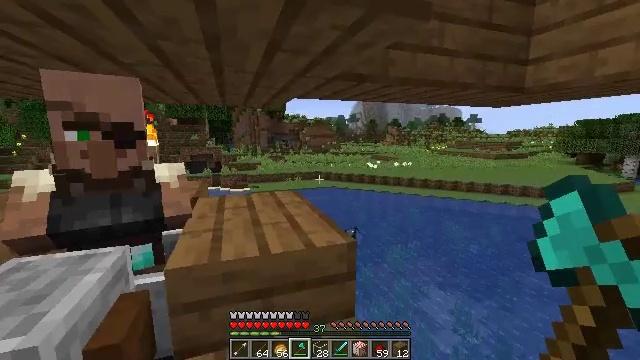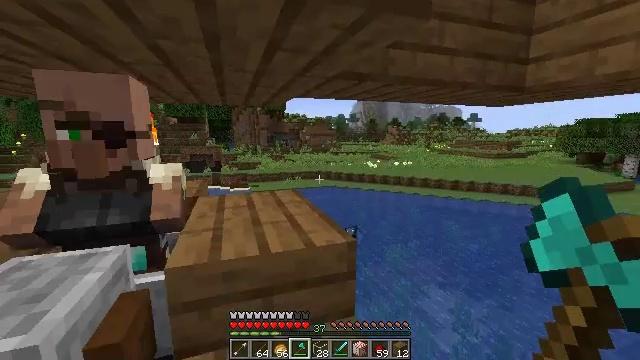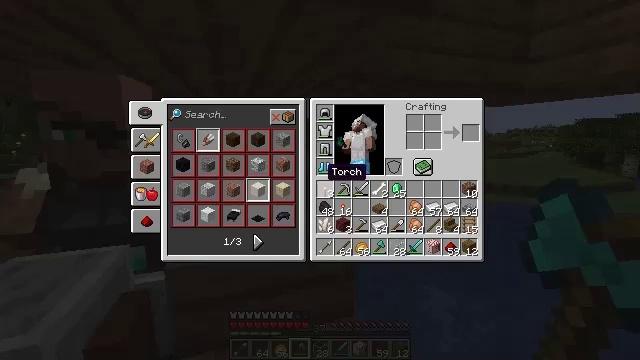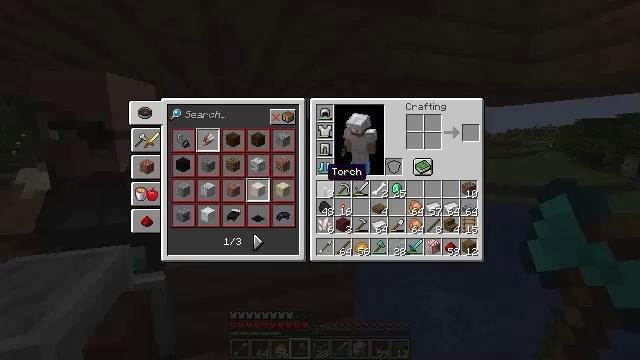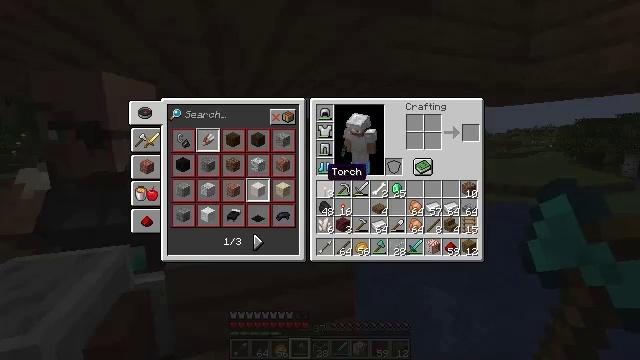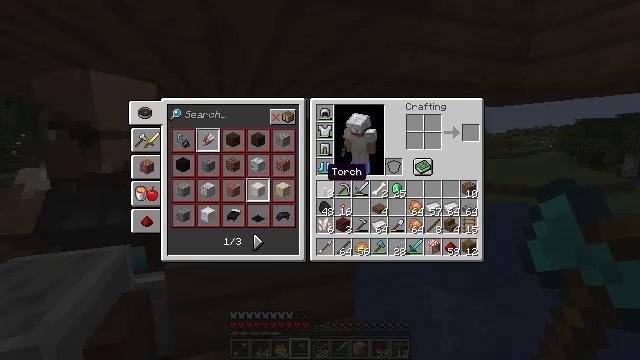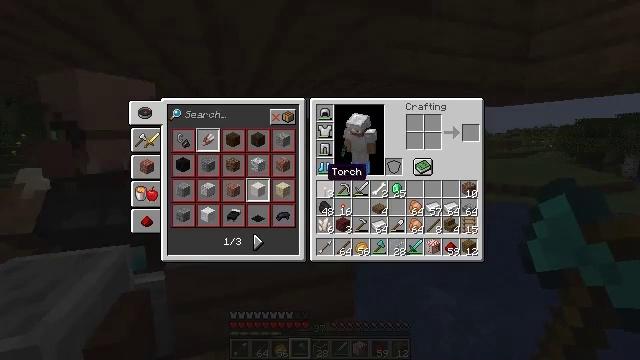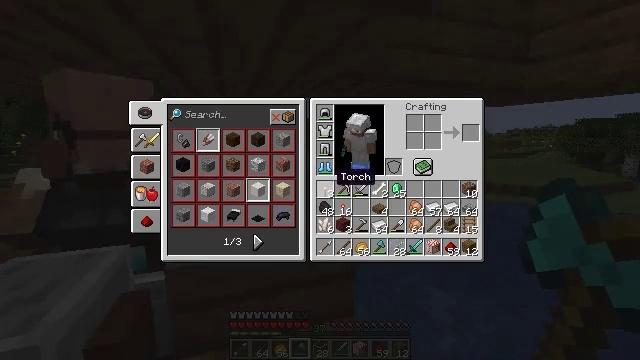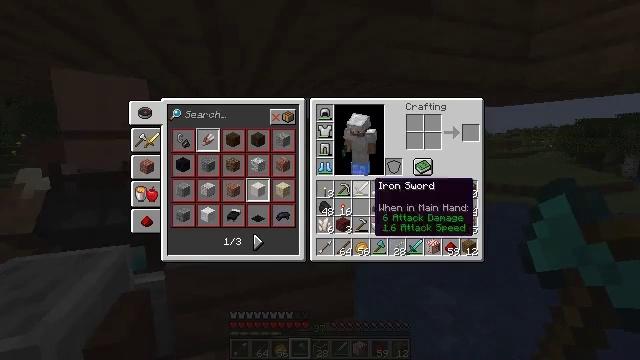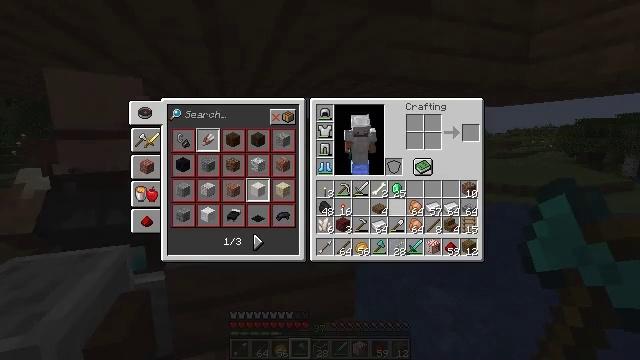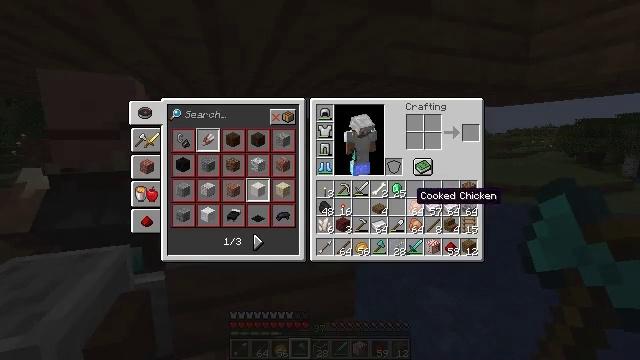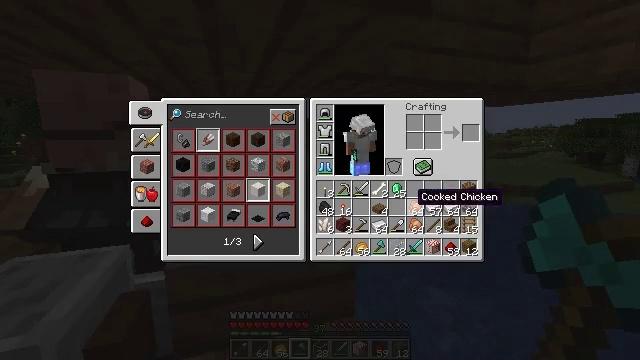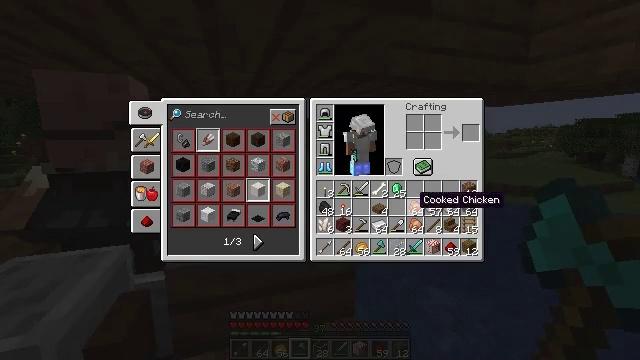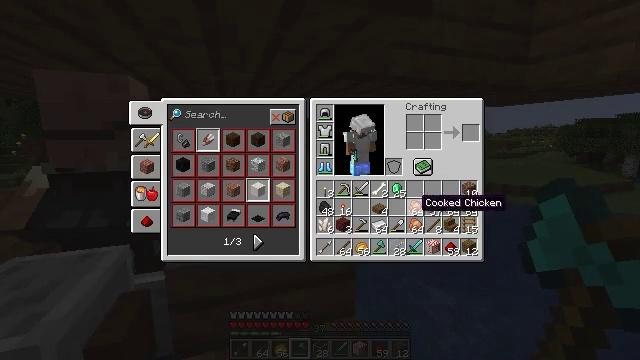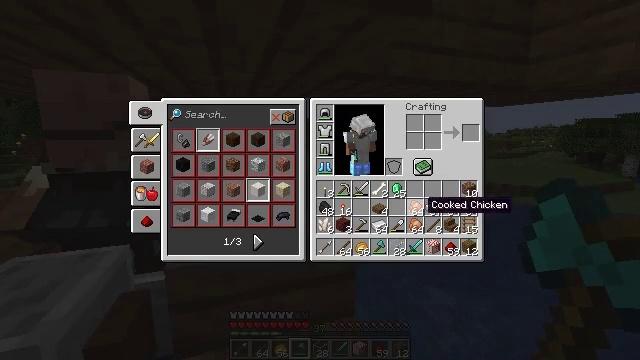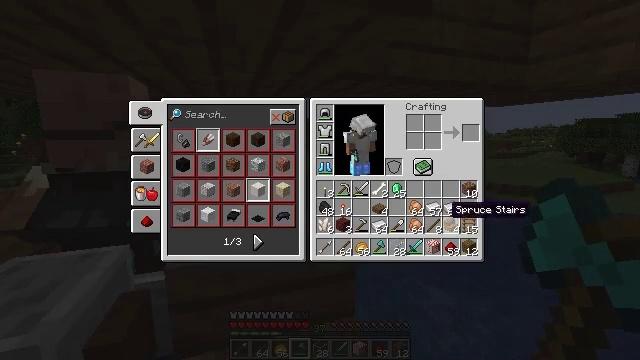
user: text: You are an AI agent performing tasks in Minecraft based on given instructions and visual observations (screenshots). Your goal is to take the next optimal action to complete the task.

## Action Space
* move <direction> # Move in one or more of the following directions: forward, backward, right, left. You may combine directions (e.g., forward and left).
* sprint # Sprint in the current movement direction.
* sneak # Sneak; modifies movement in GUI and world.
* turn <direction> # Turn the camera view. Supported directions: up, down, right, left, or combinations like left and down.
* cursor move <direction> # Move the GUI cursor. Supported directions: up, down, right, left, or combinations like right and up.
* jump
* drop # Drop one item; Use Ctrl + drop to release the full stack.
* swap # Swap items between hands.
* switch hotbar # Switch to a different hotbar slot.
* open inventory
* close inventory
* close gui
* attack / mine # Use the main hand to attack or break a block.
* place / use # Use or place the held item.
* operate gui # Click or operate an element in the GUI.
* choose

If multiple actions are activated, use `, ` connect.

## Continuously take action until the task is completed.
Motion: motion action
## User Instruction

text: Gather the spruce slab by holding left button.
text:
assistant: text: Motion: no_op
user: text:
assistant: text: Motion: open inventory
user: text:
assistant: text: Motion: open inventory
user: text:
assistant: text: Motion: open inventory
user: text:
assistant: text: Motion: open inventory
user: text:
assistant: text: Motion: open inventory
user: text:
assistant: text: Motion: cursor move right
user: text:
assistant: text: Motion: cursor move right and down
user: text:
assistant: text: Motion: cursor move right
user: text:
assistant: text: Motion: cursor move right
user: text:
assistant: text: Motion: no_op
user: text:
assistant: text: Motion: no_op
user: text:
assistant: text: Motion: no_op
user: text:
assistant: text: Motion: no_op
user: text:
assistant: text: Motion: cursor move right
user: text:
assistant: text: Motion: cursor move right
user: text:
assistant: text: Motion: cursor move right
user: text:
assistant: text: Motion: cursor move right
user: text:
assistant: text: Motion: cursor move right
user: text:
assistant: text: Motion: no_op
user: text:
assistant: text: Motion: no_op
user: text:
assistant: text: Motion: no_op
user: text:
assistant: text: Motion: no_op
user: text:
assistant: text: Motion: no_op
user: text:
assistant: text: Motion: no_op
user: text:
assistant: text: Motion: no_op
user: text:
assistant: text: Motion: no_op
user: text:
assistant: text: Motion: no_op
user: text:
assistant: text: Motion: no_op
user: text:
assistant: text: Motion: no_op